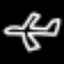
Label: airplane